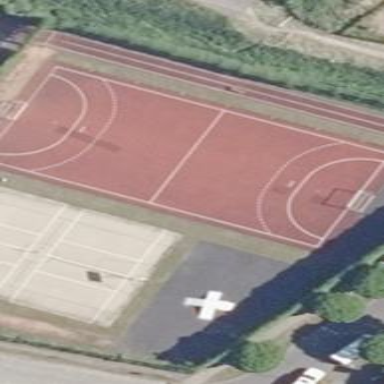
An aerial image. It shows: Handball pitch for leisure sports on the land.